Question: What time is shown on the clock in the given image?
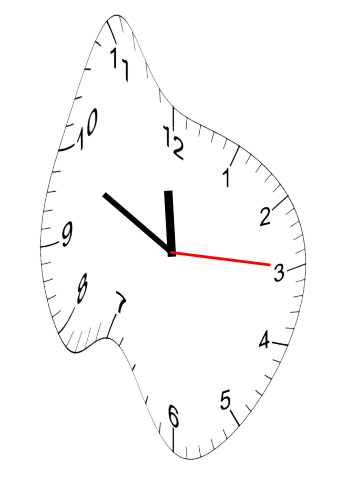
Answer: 11:49:15